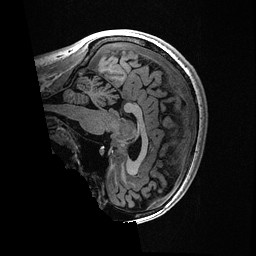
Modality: T1w
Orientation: sagittal
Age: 34
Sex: female
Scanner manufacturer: ge
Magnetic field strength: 3 T
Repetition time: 0.006952 s
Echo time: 0.00292 s